Question: I am attempting to draw a string using 'Slick2D''s 'UnicodeFont'. Unfortunately it looks

Is there anyway to make it look nicer (with smoothing or antialiasing)? Here is my code
'''
GL11.glEnable(GL11.GL_BLEND);
GL11.glLoadIdentity();
GL11.glOrtho(0, width, height, 0, 1, -1);
GL11.glMatrixMode(GL11.GL_MODELVIEW);
UnicodeFont f = new UnicodeFont(new Font("Consolas", Font.PLAIN, 18));
f.addAsciiGlyphs();
ColorEffect e = new ColorEffect();
e.setColor(java.awt.Color.green);
f.getEffects().add(e);
try {
f.loadGlyphs();
} catch (SlickException ex) {
ex.printStackTrace();
}
f.drawString(x, y, "UGLY");
'''
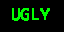
Answer: Enable blending by writing 'GL11.glEnable(GL11.GL_BLEND)' and 'GL11.glBlendFunc(GL11.GL_SRC_ALPHA, GL11.GL_ONE_MINUS_SRC_ALPHA)'.